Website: walmart
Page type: customer-info-address
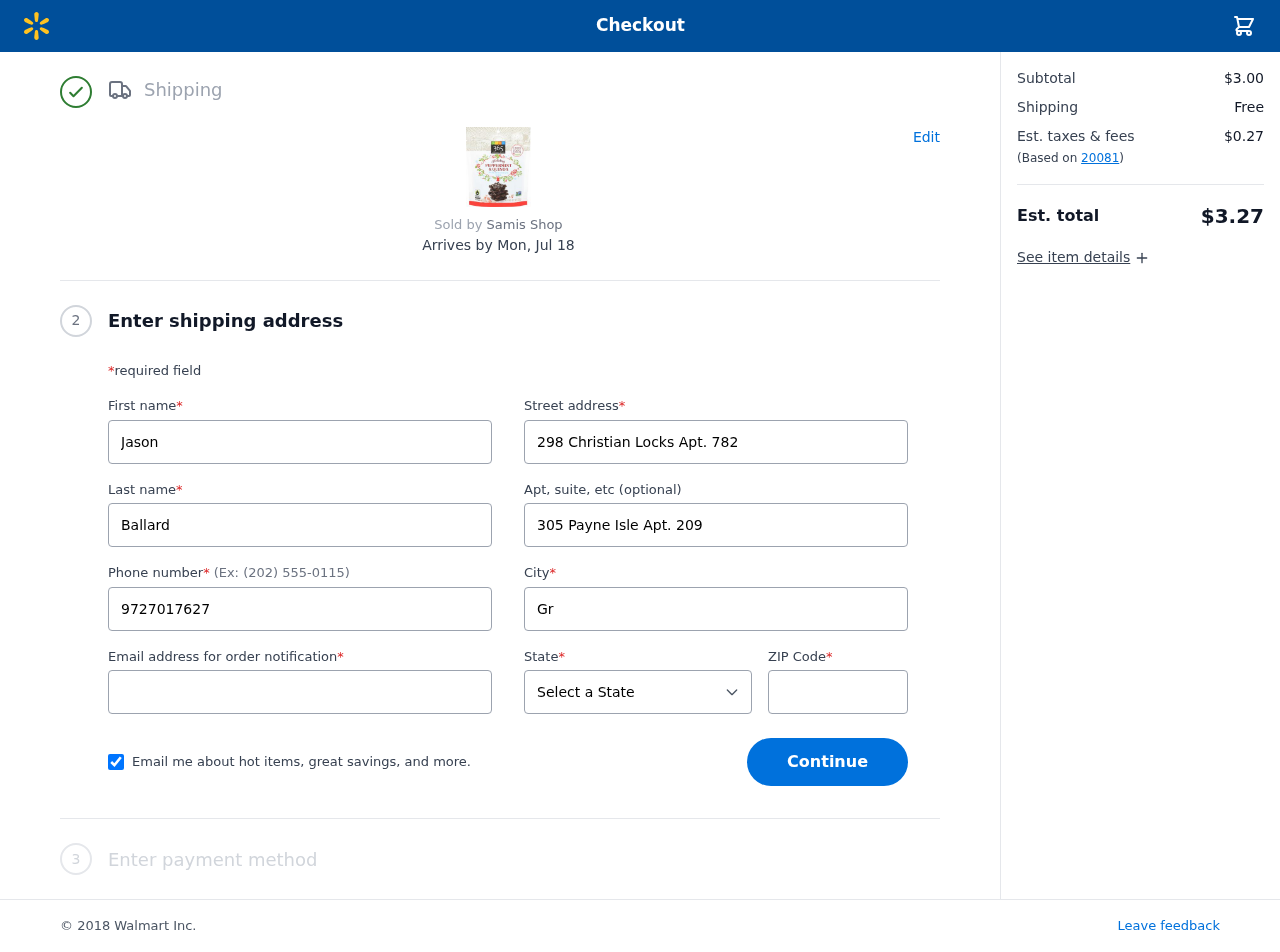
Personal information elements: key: PII_CITY
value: Grantton
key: PII_EMAIL
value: jballard@yahoo.com
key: PII_FIRSTNAME
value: Jason
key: PII_LASTNAME
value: Ballard
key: PII_PHONE
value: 9727017627
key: PII_POSTCODE
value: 20081
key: PII_STATE
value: Mississippi
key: PII_STREET
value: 298 Christian Locks Apt. 782
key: PII_STREET2
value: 305 Payne Isle Apt. 209
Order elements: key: ORDER_DELIVERY_DATE
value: Mon, Jul 18
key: ORDER_SUBTOTAL
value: $3.00
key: ORDER_SHIPPING_COST
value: Free
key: ORDER_TAX
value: $0.27
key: ORDER_TOTAL
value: $3.27